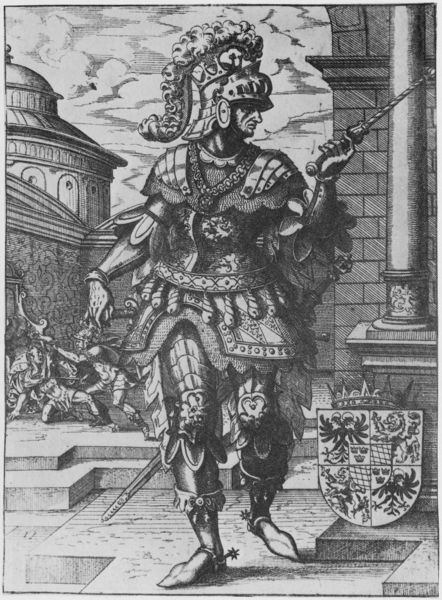
Titel: Bildnis des Gundebertus (Godebertus)
Künstler: Jost Amman
Institution: (Seriendruck)
Schlagwörter: adler, feder, gewitter, hand, held, himmel, kampf, mann, weiß, wolken, menschen, stadt, grau, hintergrund, männer, nase, profil, schwarz, säule, zeichnung, blick, dach, gebäude, gürtel, schloss, wand, architektur, federn, gesicht, rahmen, sockel, stein, tod, bildnis, hals, hände, portrait, häuser, boden, figur, pose, krone, renaissance, beine, federbusch, perspektive, schuhe, stab, kette, giebel, mauer, grafik, grisaille, kuppel, krieg, schlacht, treppe, treppen, könig, ornamente, stufe, stufen, schild, antike, burg, palast, stern, dom, festung, mauerwerk, druck, schwarzweiss, radierung, stich, schwert, streit, säbel, gemetzel, waffe, helm, stiefel, herrscher, allegorie, ritter, fürst, rüstung, verziert, ganzfigur, gemäuer, römer, wappen, harnisch, gesims, antik, rundbögen, krieger, feldherr, tempel, löwe, speer, hahn, basis, zier, helmbusch, sporen, kupferstich, christen, karrekatur, insignien, zepter, szepter, römisch, rondell, rundbau, rundgiebel, alte stadt, stiege, grausam, helmzier, beinschienen, morgenstern, sugen, überladen, mauerfugen, kostüm, zentralbeu, zeppter, hritter, scherst